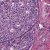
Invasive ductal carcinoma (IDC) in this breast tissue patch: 0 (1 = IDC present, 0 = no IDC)